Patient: sex F, age 51
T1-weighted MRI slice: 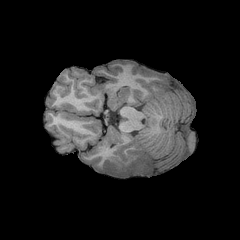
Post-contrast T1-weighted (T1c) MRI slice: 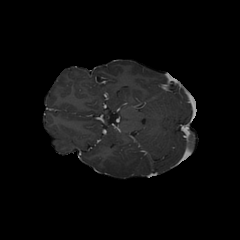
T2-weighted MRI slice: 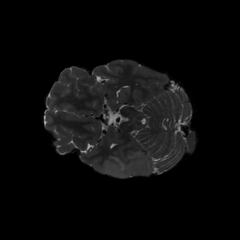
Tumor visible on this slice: yes
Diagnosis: Astrocytoma, IDH-wildtype
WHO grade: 3